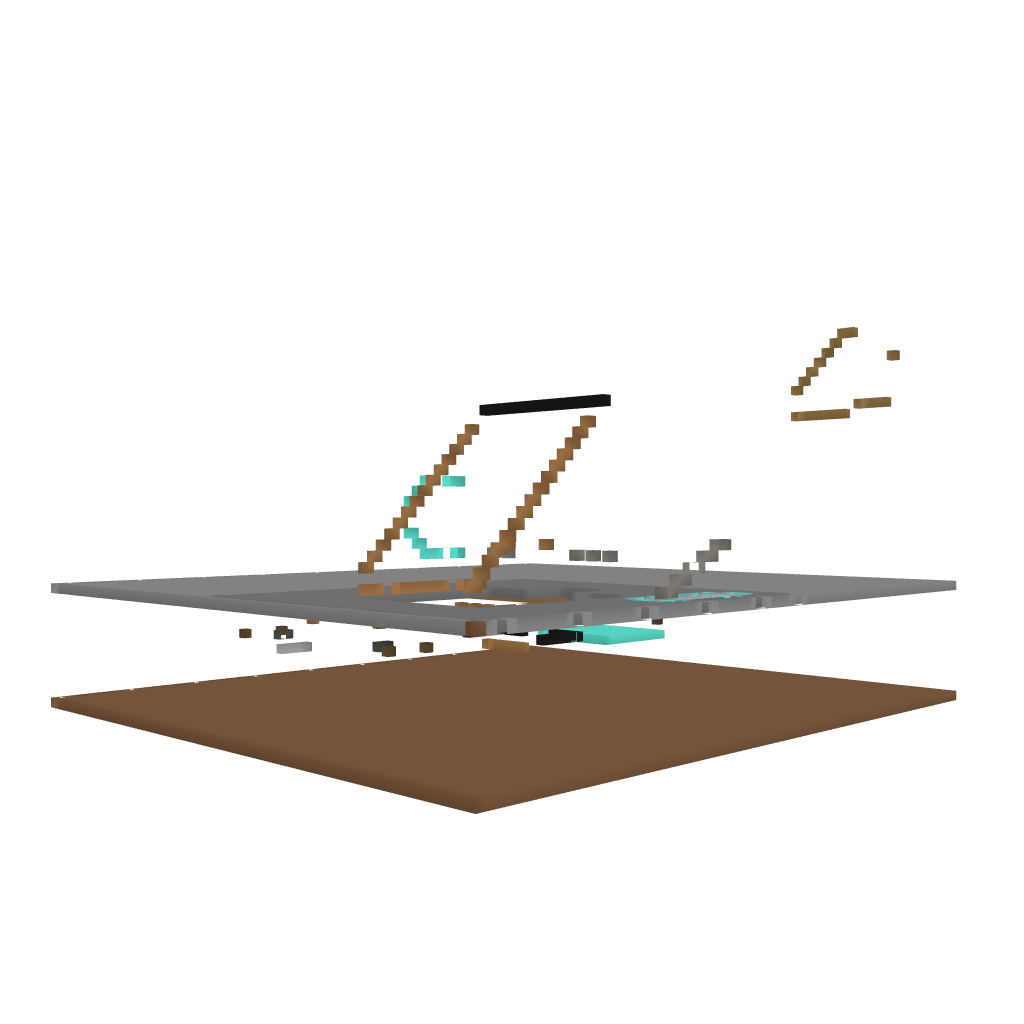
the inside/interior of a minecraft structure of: Club Diamond